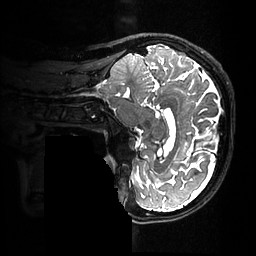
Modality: T2w
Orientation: sagittal
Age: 27
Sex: female
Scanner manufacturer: ge
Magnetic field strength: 3 T
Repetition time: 3.202 s
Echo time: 0.0665 s